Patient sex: F
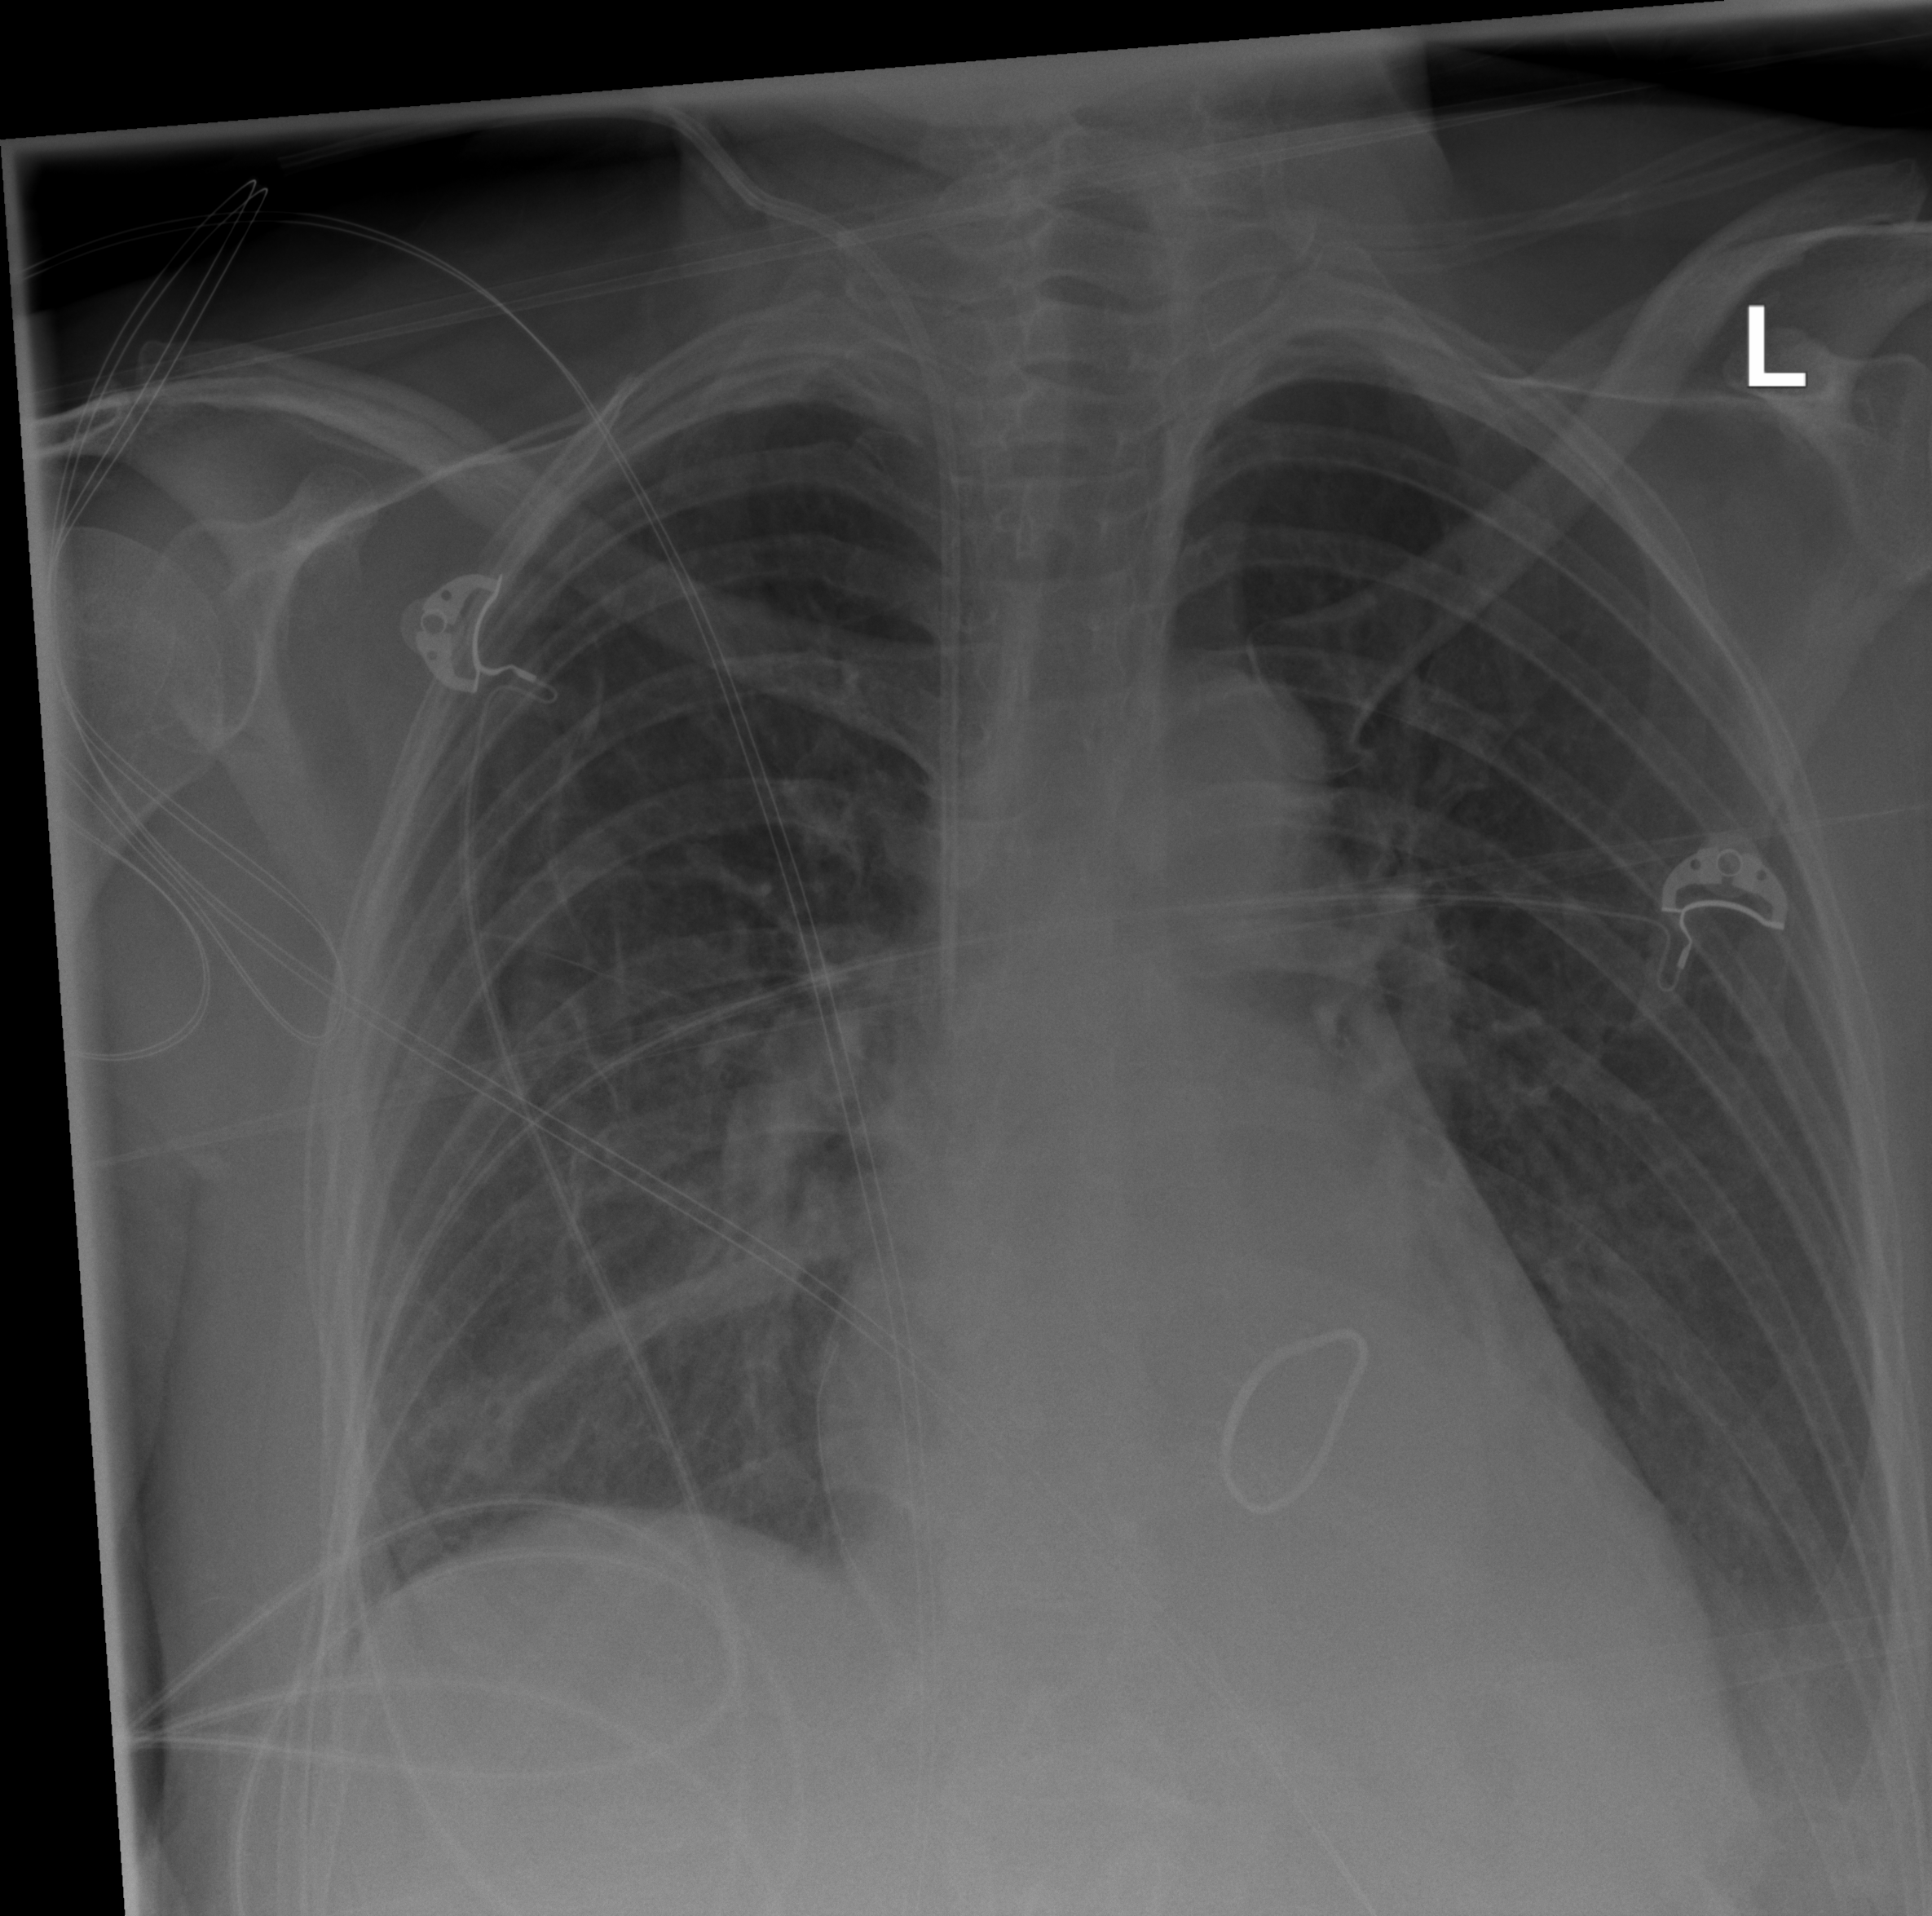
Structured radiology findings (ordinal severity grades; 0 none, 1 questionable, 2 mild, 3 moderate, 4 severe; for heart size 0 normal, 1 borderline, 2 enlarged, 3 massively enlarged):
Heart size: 2
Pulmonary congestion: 2
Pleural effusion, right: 0
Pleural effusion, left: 2
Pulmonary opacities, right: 2
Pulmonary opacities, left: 0
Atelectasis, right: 2
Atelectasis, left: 2